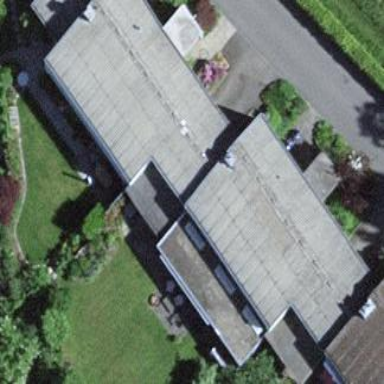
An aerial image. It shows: Garage building.